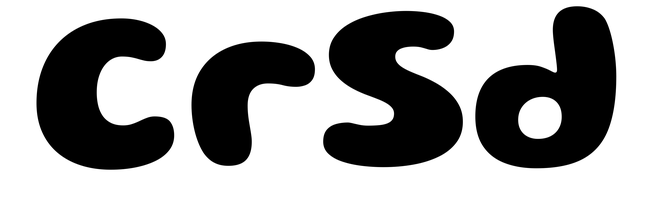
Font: Gluten_Bold